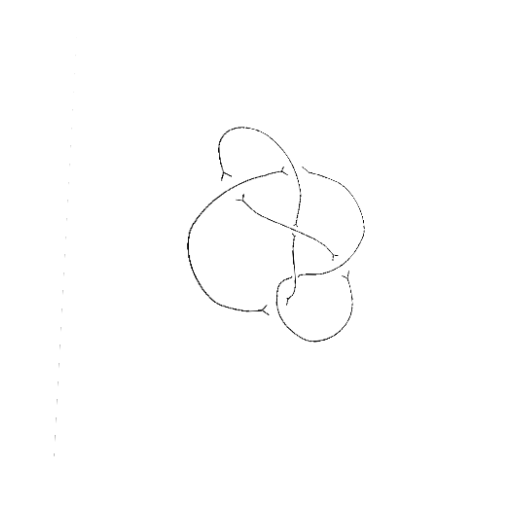
Crossing number: 6